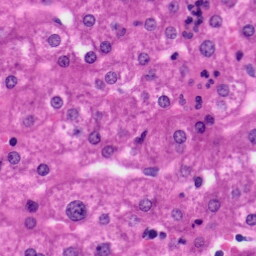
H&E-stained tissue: Liver